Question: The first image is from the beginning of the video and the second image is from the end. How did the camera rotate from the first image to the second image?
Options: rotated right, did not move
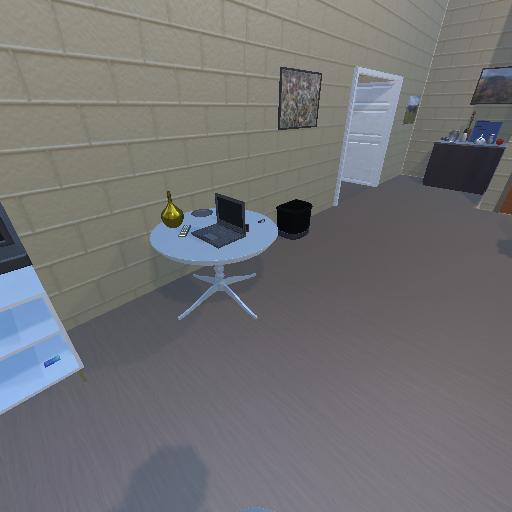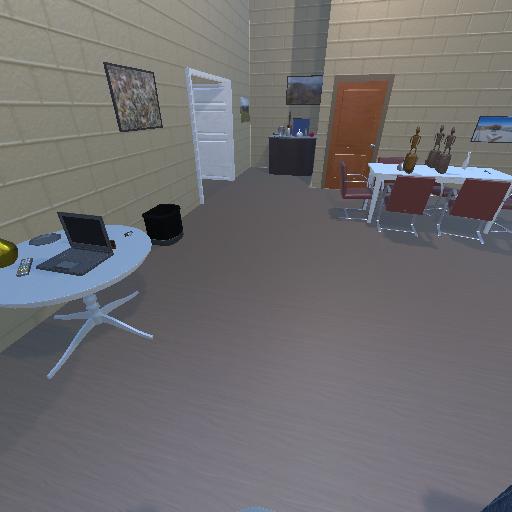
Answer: rotated right